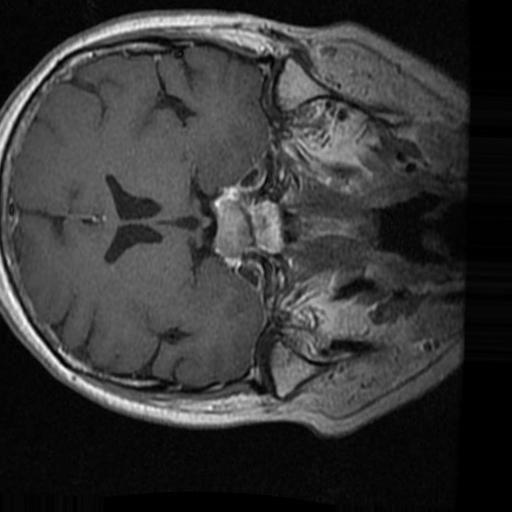
Label: brain_tumor